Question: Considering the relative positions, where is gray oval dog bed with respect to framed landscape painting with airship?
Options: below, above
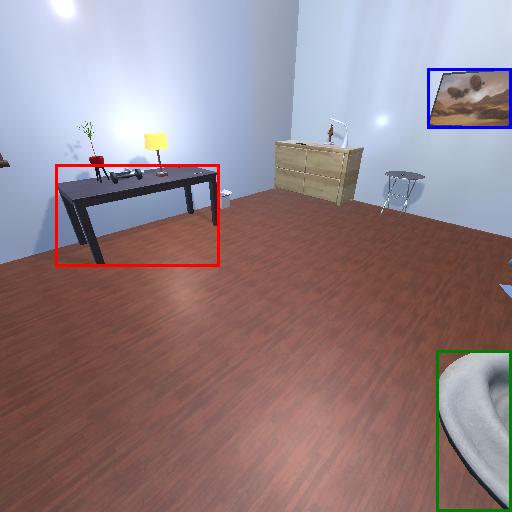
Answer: below